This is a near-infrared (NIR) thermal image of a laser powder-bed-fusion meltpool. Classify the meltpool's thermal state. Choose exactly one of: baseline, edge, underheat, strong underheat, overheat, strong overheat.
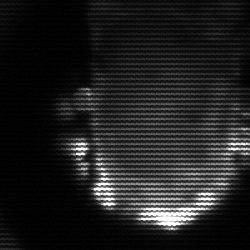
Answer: baseline